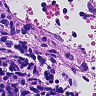
Metastatic tissue present: yes